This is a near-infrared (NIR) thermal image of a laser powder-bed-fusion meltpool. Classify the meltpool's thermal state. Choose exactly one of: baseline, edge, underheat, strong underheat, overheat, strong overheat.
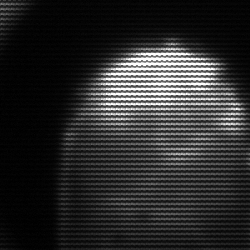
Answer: edge